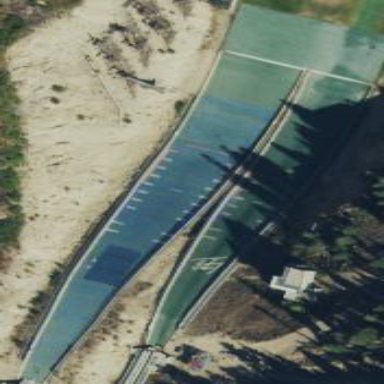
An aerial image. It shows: Ski jumping pitch used for sports and leisure activities.